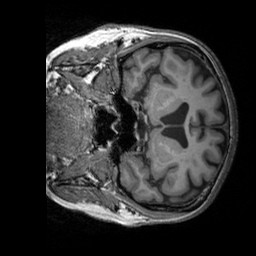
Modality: T1w
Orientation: coronal
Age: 71
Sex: female
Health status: healthy
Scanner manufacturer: siemens
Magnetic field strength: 3 T
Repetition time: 2.3 s
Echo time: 0.00303 s